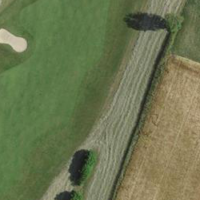
EUNIS habitat code: 53
Species observed at this site:
Fagus sylvatica